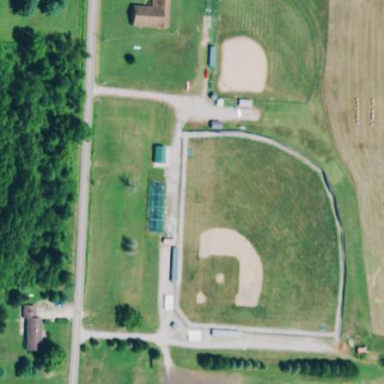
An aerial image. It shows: Baseball pitch for leisure and sports activities.